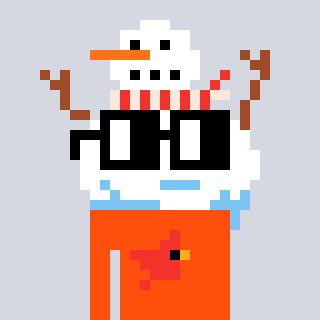
a pixel art character with square black glasses, a snowman-shaped head and a orange-colored body on a cool background